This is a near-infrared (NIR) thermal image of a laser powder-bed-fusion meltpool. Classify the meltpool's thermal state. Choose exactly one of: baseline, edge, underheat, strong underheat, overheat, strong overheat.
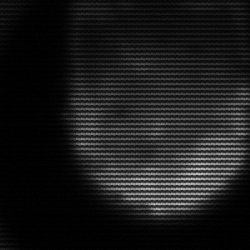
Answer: edge